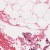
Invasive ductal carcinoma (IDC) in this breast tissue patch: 0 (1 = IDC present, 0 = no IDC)